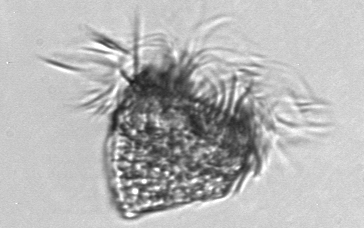
Label: Pelagostrobilidium